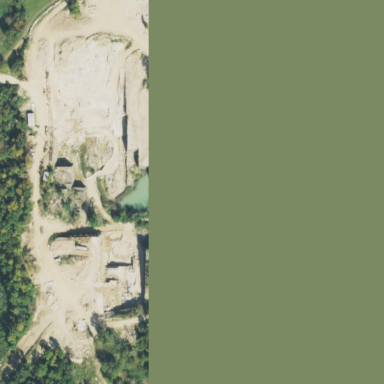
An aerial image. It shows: Quarry area.